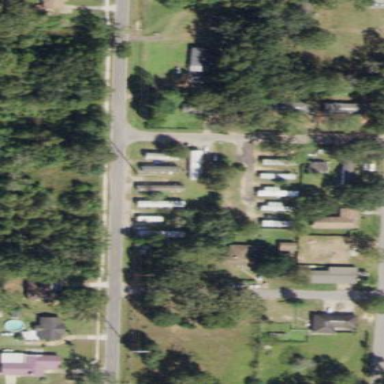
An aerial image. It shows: Residential area designated as trailer park.